Aerial crown-view tile of a tropical tree (Barro Colorado Island, Panama), acquired 20241216:
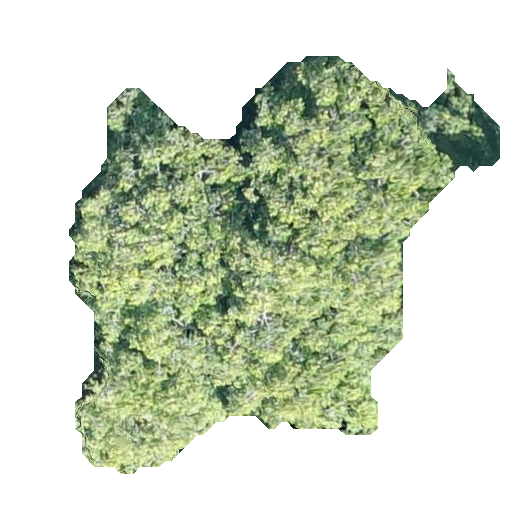
Species: Guatteria lucens
GBIF accepted scientific name: Guatteria lucens
Crown area: 165.386 m²